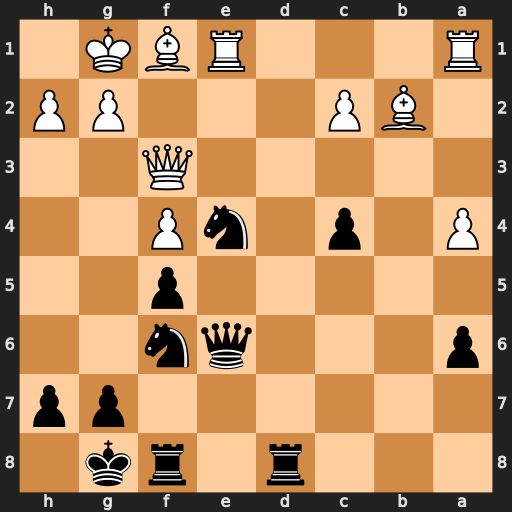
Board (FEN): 3r1rk1/6pp/p3qn2/5p2/P1p1nP2/5Q2/1BP3PP/R3RBK1
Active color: b
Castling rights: -
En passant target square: -
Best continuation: Qb6+ Qe3 Qxb2